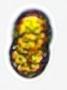
Label: Margalefidinium